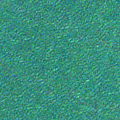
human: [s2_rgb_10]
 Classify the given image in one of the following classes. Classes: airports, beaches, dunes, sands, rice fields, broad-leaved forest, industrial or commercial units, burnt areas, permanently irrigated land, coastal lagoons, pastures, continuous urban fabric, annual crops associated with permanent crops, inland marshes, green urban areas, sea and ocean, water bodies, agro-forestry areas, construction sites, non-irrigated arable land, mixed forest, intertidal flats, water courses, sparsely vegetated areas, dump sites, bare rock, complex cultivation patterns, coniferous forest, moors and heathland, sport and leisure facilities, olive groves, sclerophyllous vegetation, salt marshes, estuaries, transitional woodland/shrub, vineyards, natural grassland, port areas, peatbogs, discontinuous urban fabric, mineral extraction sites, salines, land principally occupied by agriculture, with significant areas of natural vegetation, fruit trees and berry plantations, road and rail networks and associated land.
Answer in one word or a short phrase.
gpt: sea and ocean